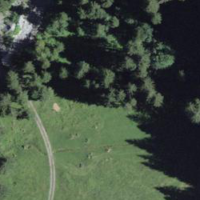
EUNIS habitat code: 41
Species observed at this site:
Vaccinium myrtillus